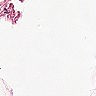
Metastatic tissue present: no